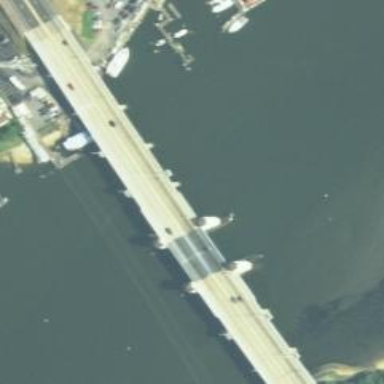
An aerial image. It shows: Bascule movable bridge on trunk highway.